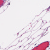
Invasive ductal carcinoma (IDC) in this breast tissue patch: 0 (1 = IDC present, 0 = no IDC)